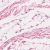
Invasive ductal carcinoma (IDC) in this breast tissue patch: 0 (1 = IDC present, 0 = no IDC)